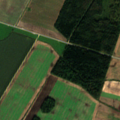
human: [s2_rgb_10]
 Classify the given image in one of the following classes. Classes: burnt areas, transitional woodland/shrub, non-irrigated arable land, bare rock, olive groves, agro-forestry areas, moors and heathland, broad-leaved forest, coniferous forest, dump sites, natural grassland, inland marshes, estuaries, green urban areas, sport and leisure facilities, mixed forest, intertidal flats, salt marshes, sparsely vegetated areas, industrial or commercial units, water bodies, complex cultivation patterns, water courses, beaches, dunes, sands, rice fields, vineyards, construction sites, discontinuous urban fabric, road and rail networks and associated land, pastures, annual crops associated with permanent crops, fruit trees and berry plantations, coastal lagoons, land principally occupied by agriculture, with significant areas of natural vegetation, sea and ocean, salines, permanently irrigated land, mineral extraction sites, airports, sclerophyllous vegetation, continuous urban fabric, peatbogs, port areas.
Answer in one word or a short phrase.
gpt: non-irrigated arable land, broad-leaved forest, mixed forest